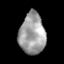
Tissue: lung
Cell type: T cells
Senescence score: 0.2362
Nuclear area (px): 1042
Mean DAPI intensity: 158.839